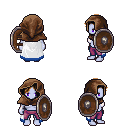
a pixel art fantasy rpg character, female body template, dark elf, purple skin, white trimmed cape, magenta pants, brown loose hair, cloth hood, shield, four views (front, back, left, right), 2x2 character sprite sheet, small pixel art, hard edges, no anti-aliasing